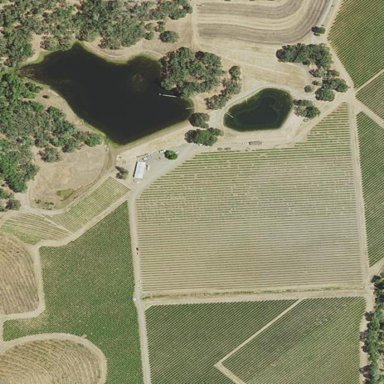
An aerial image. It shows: Vineyard growing wine grapes.